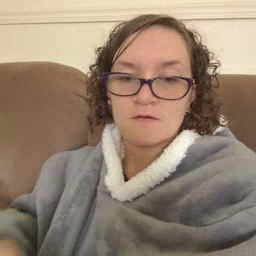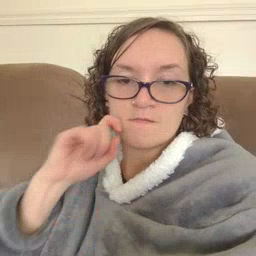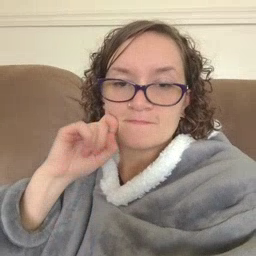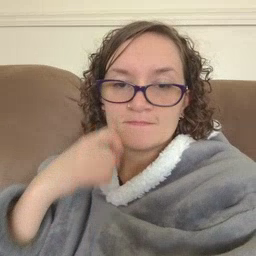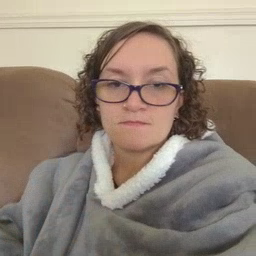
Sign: apple